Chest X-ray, AP view. Patient: 52 years old, sex F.
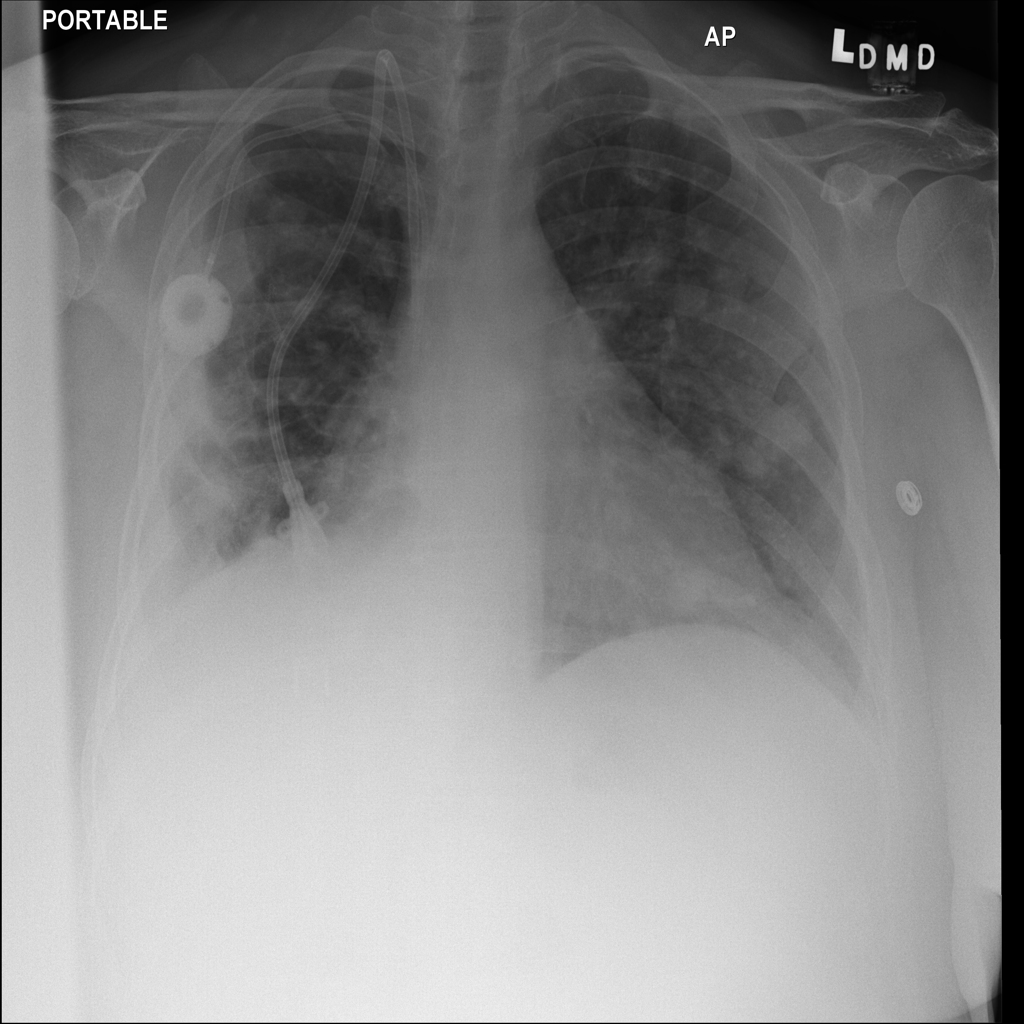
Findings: Effusion, Nodule